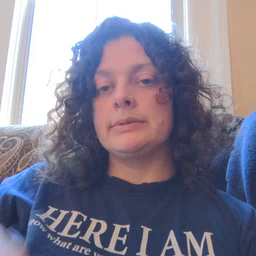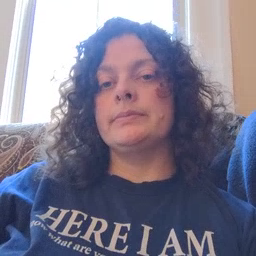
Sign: donkey